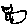
Label: cat